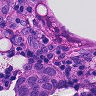
Metastatic tissue present: yes